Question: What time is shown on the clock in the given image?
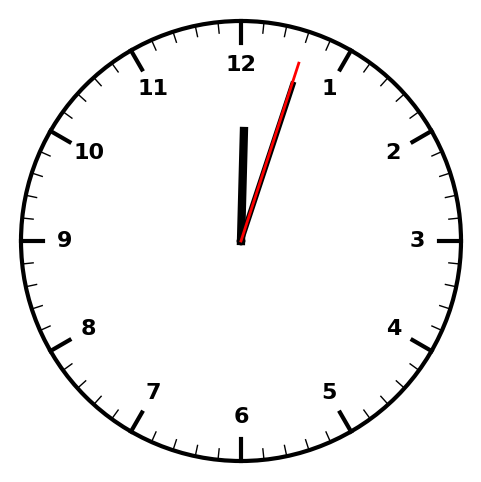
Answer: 12:03:03